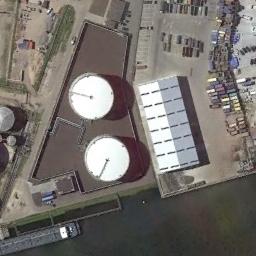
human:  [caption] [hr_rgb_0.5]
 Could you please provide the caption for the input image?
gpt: There are two white storage tanks on the bare land next to the water .

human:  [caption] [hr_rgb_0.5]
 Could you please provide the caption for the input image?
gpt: There are many different sized storage tanks and many cars in the factory, And there is a river next to the factory .

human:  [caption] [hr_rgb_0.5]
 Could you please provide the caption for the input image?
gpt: There are two identical storage tanks connected to a pipe beside a white house .

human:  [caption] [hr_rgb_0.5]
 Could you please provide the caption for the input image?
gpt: There are many cars in the open space next to the storage tank .

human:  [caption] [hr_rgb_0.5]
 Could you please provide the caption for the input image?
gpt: There are two white storage tanks beside a white building .